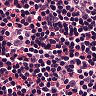
Metastatic tissue present: no